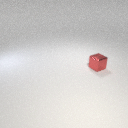
small red metal cube